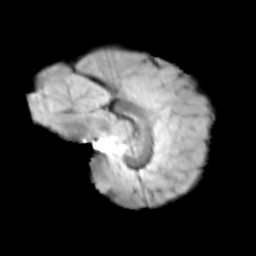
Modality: T2w
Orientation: sagittal
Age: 13
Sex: male
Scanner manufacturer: siemens
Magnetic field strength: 3 T
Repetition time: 3.8 s
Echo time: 0.07 s